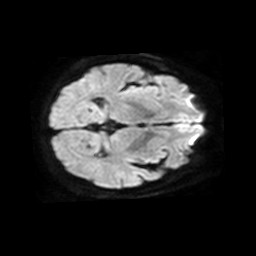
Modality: TRACE
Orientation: axial
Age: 63
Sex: female
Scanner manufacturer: philips
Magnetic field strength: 1.5 T
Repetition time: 4.805 s
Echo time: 0.07764 s